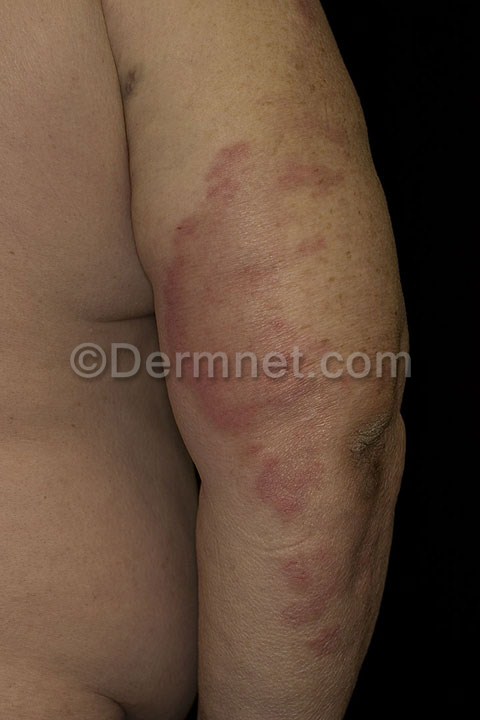
Disease: Urticaria Hives